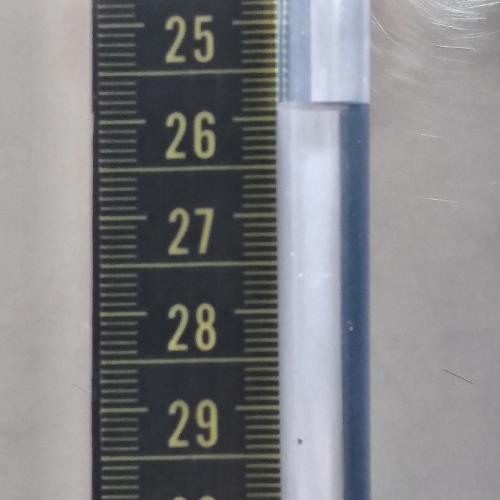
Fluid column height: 25.9 cm